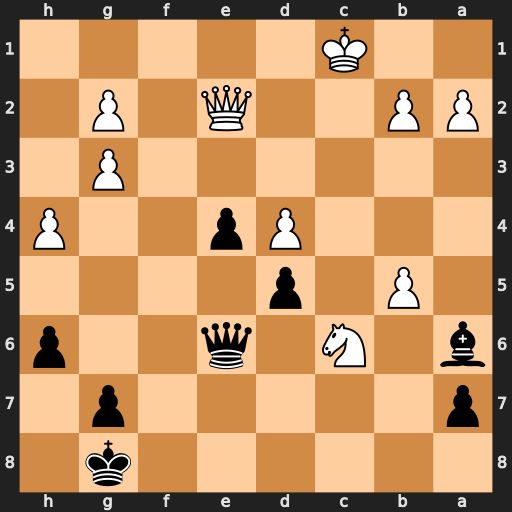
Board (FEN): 6k1/p5p1/b1N1q2p/1P1p4/3Pp2P/6P1/PP2Q1P1/2K5
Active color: b
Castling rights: -
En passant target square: -
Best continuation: Qxc6+ bxc6 Bxe2